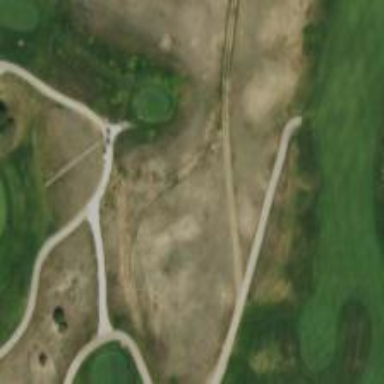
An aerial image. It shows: Service road designated as golf cart path.